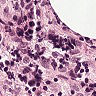
Metastatic tissue present: no